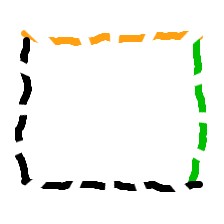
Shape: rectangle